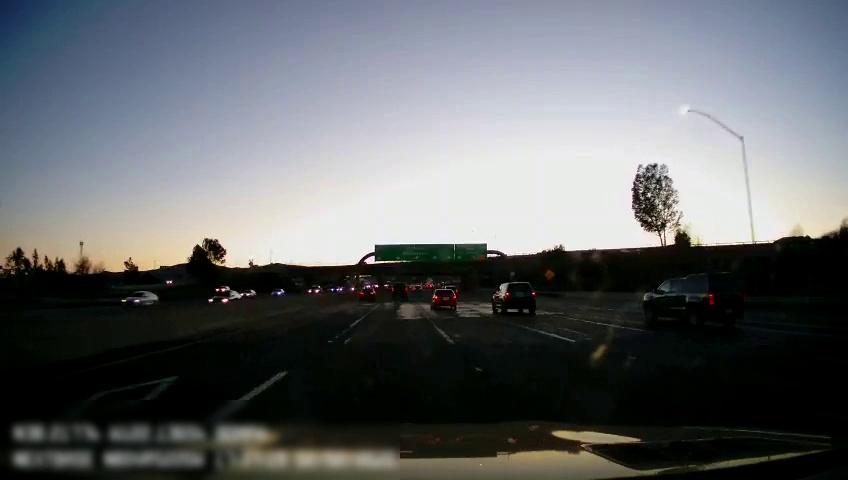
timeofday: Dusk/Dawn/Twilight
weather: Sunny
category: Drivable Space
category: Vehicles | Car
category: Vehicles | Car
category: Vehicles | SUV
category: Vehicles | Car
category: Vehicles | Car
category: Vehicles | Car
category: Vehicles | Truck
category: Vehicles | Car
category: Vehicles | SUV
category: Vehicles | SUV
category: Vehicles | Car
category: Vehicles | SUV
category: Vehicles | Car
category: Vehicles | Car
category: Lanes | Alternate Lane
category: Lanes | Current Lane
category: Lanes | Current Lane
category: Lanes | Alternate Lane
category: Lanes | Alternate Lane
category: Lanes | Alternate Lane
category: Traffic | Signs
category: Traffic | Signs
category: Traffic | Signs